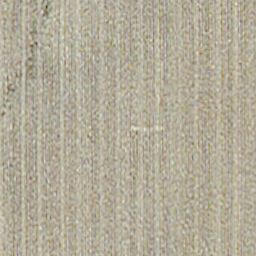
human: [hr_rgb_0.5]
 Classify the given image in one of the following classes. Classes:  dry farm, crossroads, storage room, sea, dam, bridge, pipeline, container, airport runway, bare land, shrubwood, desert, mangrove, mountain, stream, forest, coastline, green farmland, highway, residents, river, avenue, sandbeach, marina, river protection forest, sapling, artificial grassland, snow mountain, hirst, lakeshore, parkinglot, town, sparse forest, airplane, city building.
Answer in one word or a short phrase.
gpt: dry farm